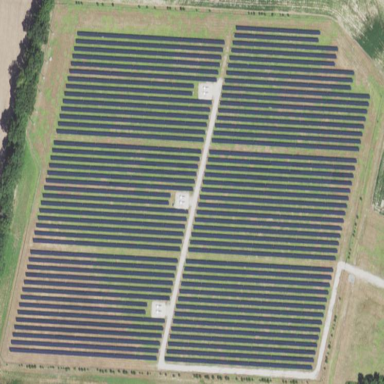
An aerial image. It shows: Solar power plant enclosed by fence. The plant generates electricity using photovoltaic technology.